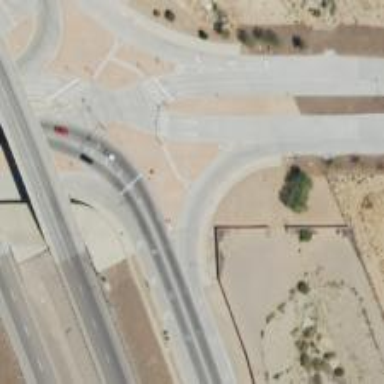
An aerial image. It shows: Motorway link at Diverging Diamond Interchange (DDI).